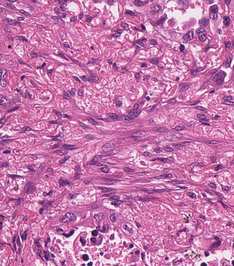
Tumor epithelial tissue: no
Tumor-associated stroma tissue: yes
Normal tissue: no